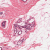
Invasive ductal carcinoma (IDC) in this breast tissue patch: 0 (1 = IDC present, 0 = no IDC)